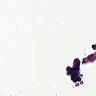
Metastatic tissue present: no